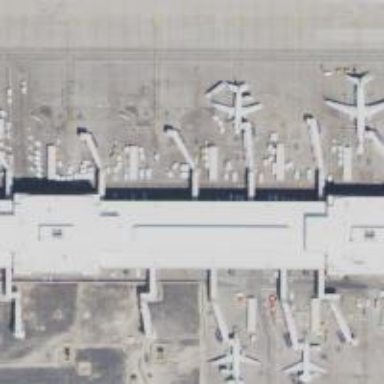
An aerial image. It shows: Airport gate.